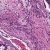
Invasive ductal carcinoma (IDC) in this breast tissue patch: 1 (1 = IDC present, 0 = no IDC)